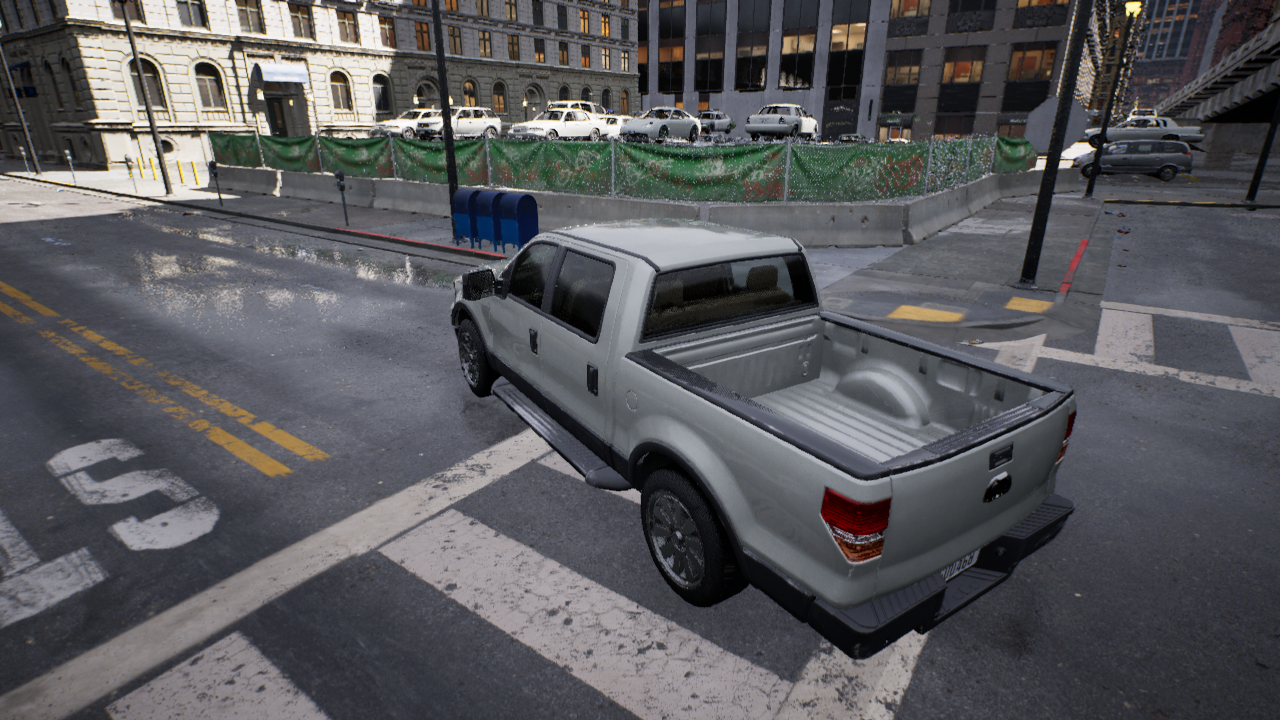
Venue: intersection
Lighting: clear day
Vehicle rig: pickup